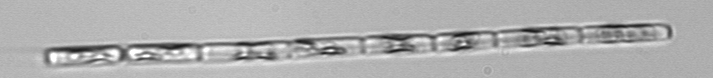
Label: Guinardia_delicatula